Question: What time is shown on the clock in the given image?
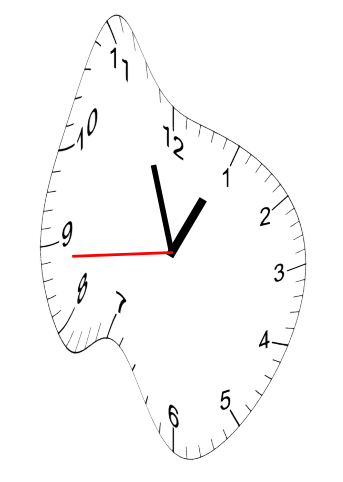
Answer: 12:56:44